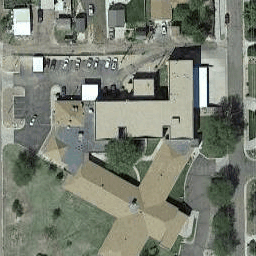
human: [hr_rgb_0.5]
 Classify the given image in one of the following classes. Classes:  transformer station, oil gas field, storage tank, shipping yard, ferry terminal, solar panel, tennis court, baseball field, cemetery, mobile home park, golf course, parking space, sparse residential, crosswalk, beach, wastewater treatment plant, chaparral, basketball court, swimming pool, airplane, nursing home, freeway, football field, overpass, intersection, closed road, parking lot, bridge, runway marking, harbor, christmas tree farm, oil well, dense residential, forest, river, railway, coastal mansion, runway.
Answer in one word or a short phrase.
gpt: nursing home